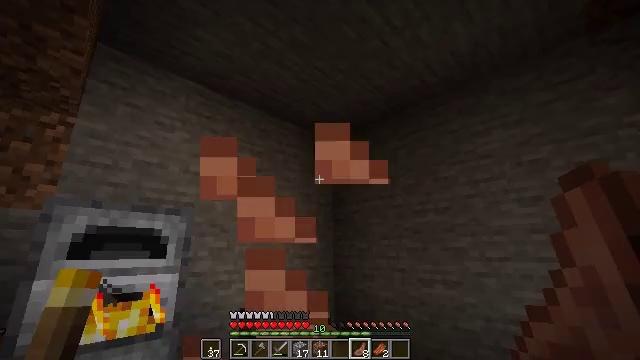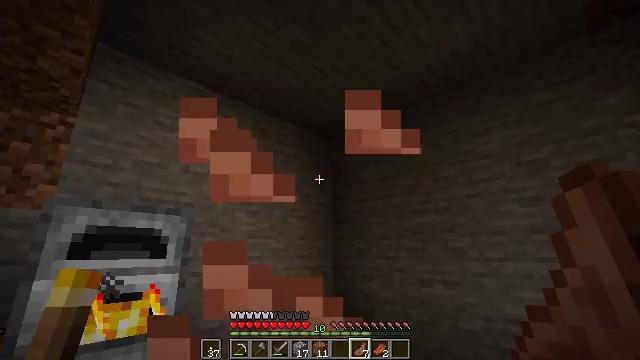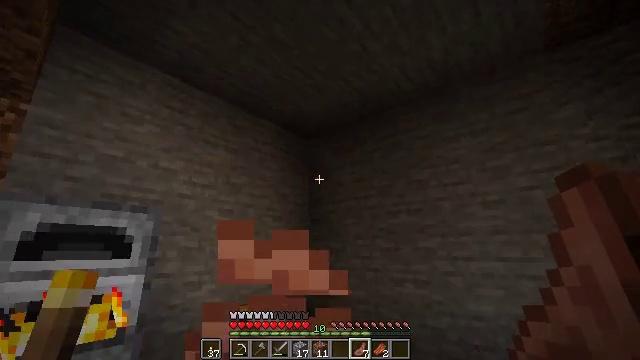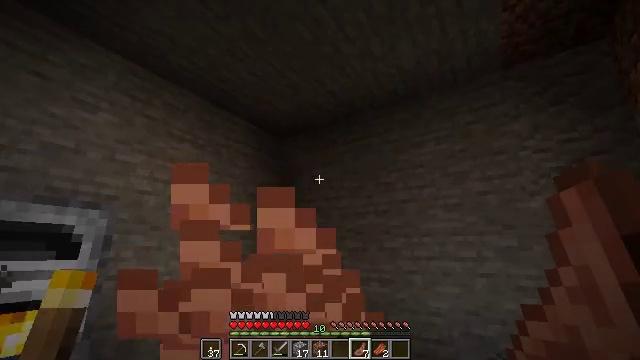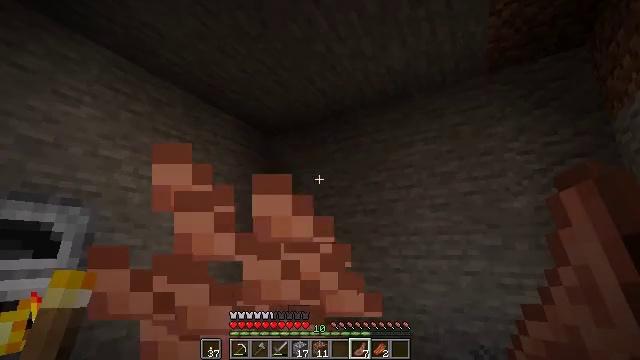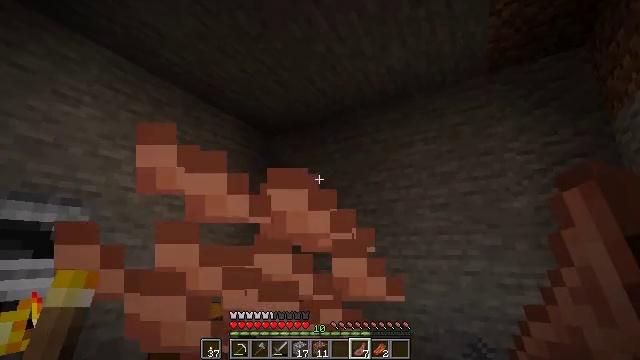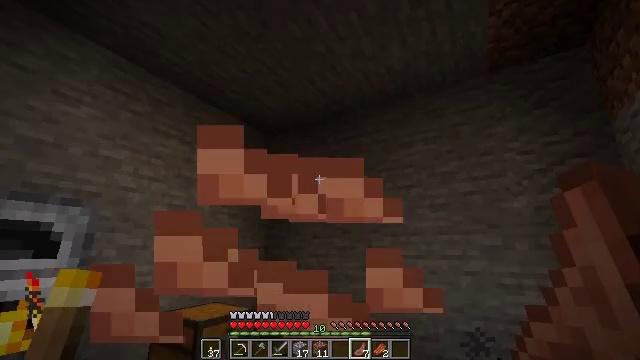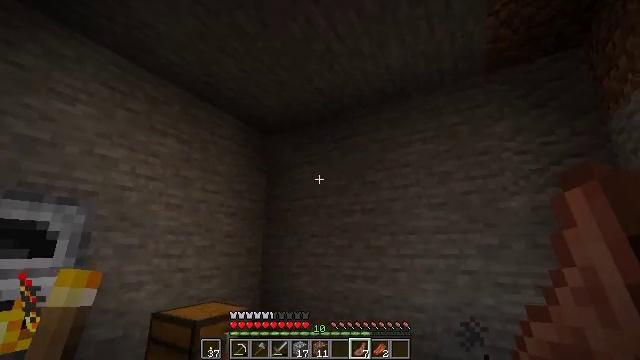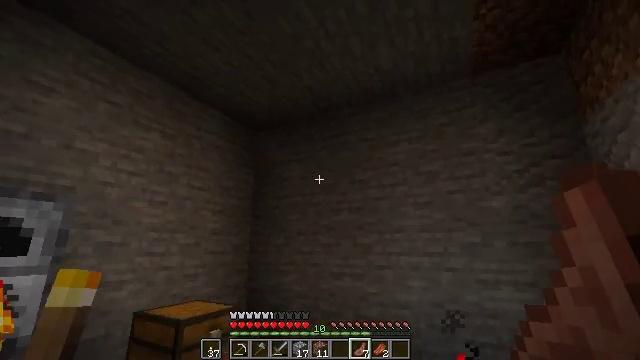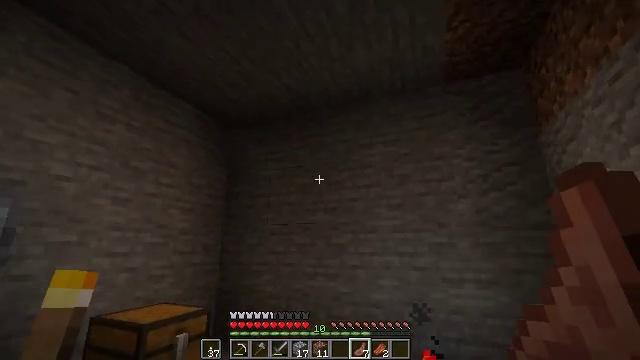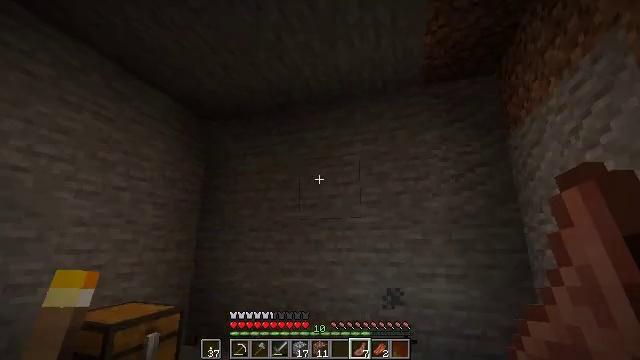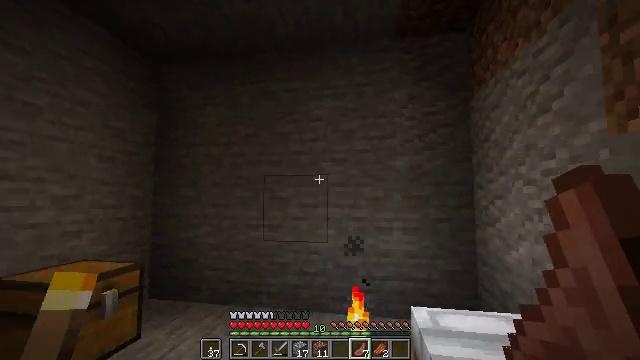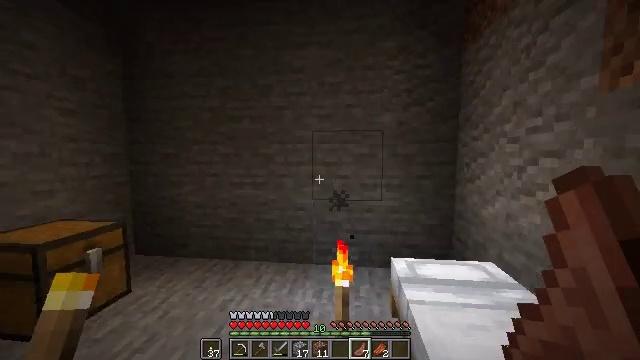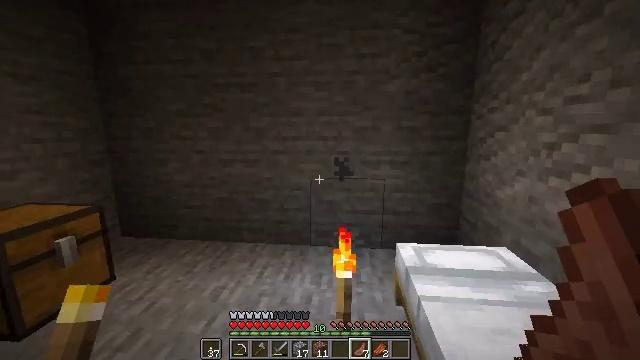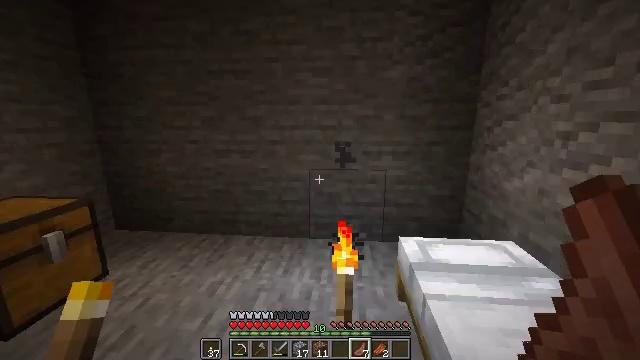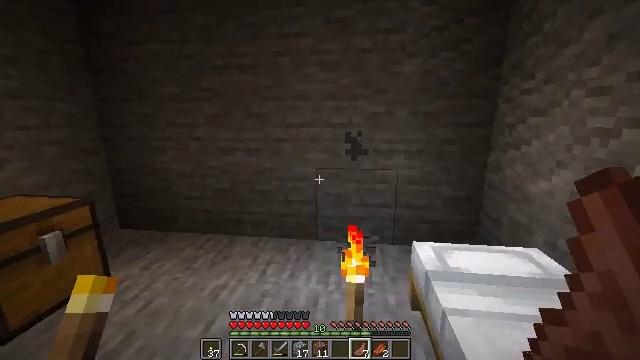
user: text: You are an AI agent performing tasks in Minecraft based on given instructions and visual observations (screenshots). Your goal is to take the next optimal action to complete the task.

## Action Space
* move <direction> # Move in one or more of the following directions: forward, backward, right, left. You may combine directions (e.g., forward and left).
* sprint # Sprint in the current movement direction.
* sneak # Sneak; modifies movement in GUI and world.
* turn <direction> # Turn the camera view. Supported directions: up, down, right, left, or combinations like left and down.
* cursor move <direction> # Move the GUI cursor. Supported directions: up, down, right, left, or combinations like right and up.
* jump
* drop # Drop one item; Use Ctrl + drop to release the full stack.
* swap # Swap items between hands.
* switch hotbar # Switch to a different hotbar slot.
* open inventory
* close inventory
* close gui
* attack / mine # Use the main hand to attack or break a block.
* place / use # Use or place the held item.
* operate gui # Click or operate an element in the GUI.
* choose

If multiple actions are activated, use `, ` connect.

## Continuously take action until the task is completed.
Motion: motion action
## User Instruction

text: Gather oak leaves by attacking.
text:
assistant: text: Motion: use / place
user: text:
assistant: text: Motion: turn right, use / place
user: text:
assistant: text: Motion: turn right, use / place
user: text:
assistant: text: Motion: turn right, use / place
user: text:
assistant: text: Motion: use / place
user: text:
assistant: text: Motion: use / place
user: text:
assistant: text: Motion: use / place
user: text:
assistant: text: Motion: turn right, use / place
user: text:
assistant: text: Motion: turn right
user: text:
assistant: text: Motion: turn right
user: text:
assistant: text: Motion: move forward, turn right and down
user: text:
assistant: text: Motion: move forward, turn right and down
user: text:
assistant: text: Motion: move forward, turn down
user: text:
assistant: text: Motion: move forward, turn down
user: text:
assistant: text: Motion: move forward, turn left
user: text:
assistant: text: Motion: move forward, turn left and up
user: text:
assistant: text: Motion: move forward, turn left and up
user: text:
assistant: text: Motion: move forward, turn left and up
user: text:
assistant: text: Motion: turn left and up
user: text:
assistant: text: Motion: turn left and up
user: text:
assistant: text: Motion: turn left
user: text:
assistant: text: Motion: no_op
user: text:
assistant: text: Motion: turn right and down
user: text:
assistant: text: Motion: turn right and down
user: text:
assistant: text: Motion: turn right and down
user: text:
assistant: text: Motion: turn right and down
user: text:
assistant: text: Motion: turn right and down
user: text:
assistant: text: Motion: turn right
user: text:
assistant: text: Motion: turn right
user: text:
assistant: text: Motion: turn right